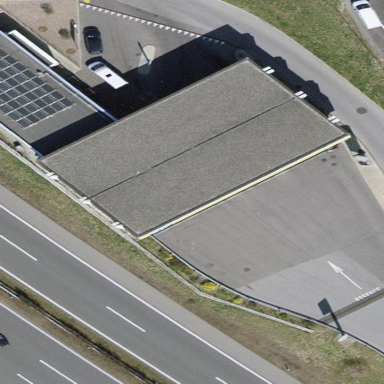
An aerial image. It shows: Building that serves as fuel station.